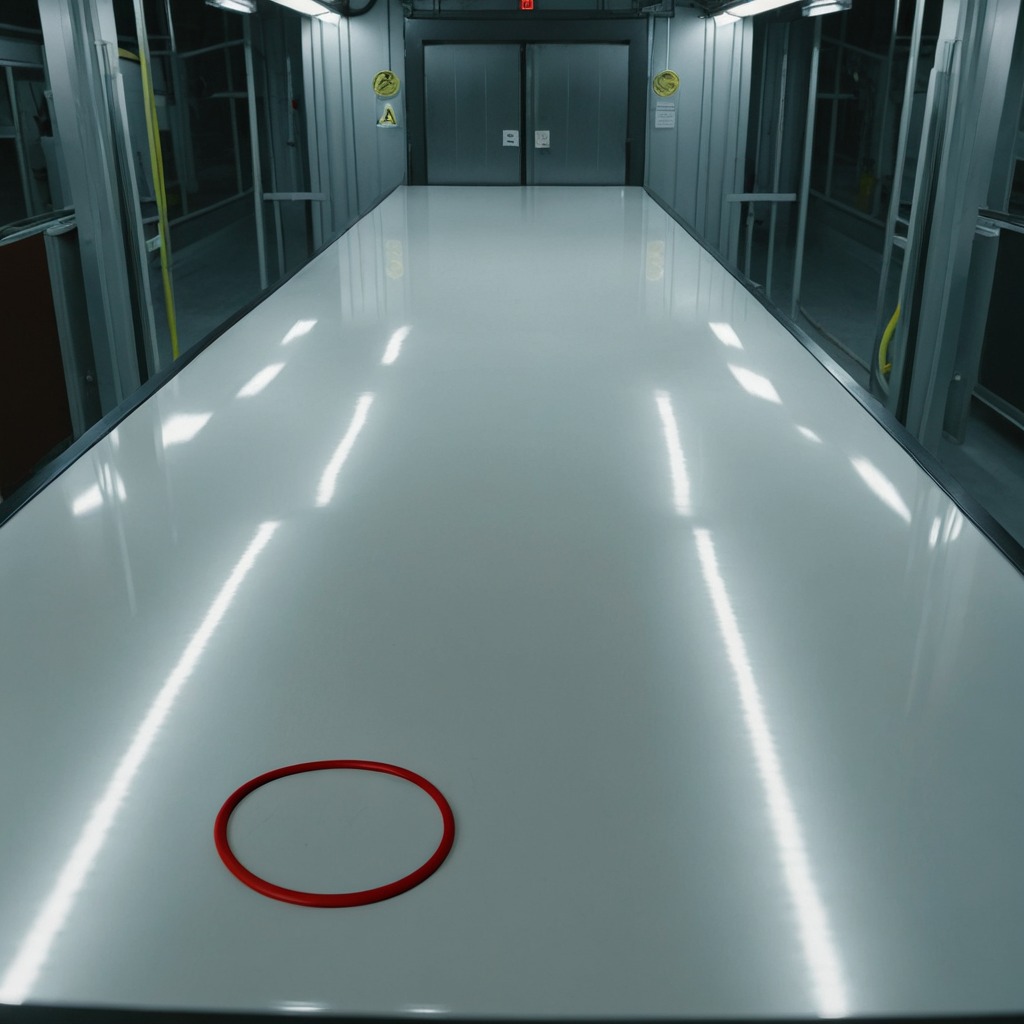
A rubber O-ring is lying on a table in a ship maintenance bay industrial lighting.